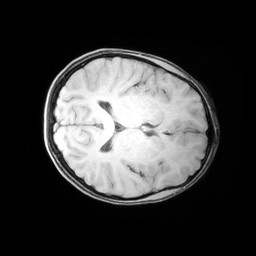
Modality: MP2RAGE
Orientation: axial
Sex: male
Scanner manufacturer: siemens
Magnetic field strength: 3 T
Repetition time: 5 s
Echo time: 0.00355 s